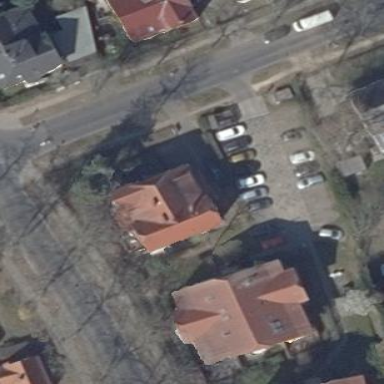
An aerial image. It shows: Building featuring apartments with half-hipped roof.